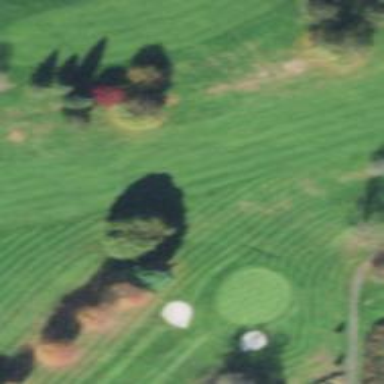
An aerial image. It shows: View of golf hole.